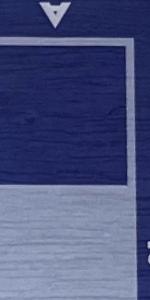
Label: Empty